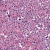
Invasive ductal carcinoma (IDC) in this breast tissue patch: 1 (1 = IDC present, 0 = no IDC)